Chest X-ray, PA view. Patient: 23 years old, sex F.
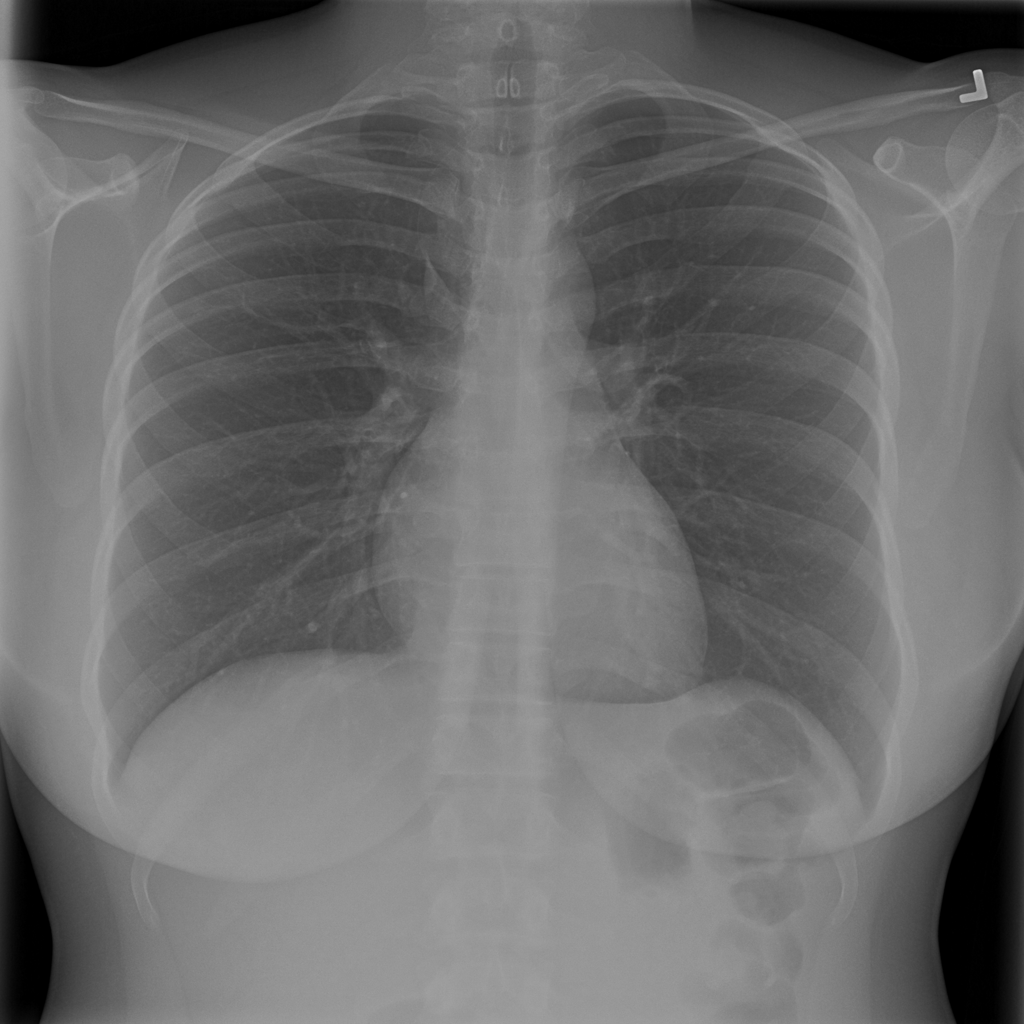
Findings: No Finding